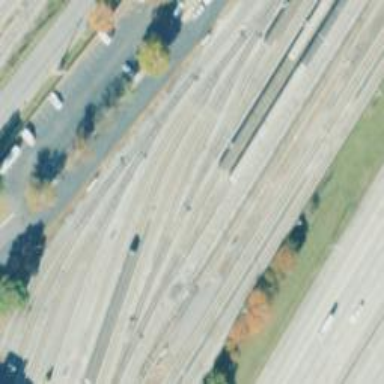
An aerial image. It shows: Yard area with electrified rail tracks.